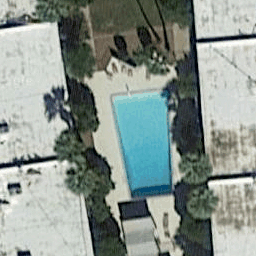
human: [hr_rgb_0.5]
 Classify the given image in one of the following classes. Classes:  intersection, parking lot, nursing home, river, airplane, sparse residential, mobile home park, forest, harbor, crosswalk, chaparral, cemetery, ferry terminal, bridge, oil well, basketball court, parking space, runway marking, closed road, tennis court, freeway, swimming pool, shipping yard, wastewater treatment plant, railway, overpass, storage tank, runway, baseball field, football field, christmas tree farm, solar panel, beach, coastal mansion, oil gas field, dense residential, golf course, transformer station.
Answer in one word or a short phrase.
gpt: swimming pool